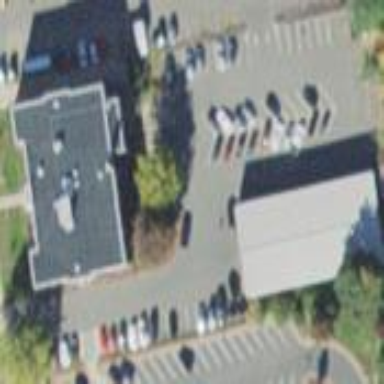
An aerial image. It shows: Parking area.